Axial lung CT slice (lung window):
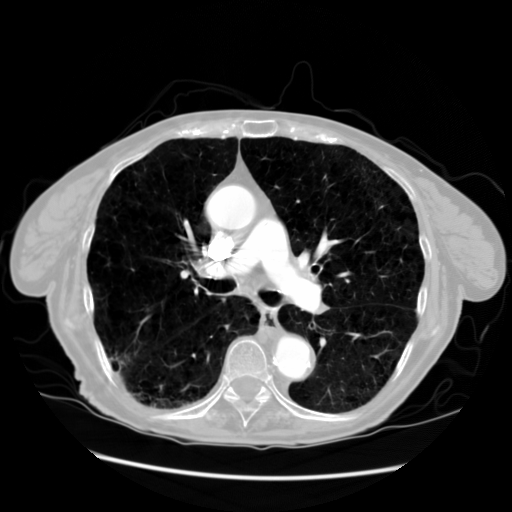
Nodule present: no